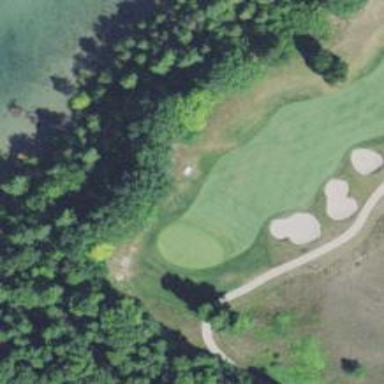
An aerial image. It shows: View of golf hole.